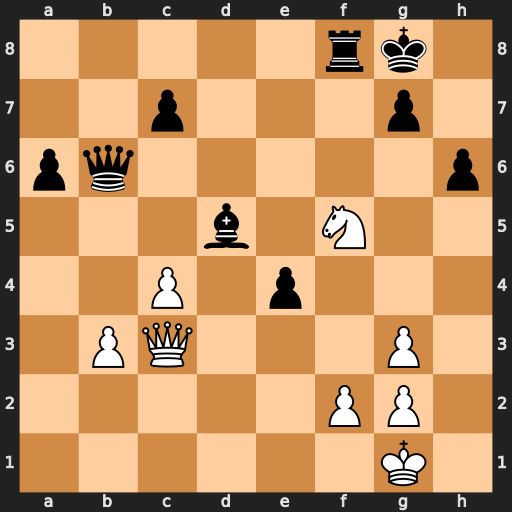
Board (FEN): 5rk1/2p3p1/pq5p/3b1N2/2P1p3/1PQ3P1/5PP1/6K1
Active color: w
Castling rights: -
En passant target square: -
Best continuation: Qxg7#